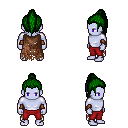
a pixel art fantasy rpg character, male body template, dark elf, purple skin, brown tattered cape, red pants, green long topknot hairstyle, cloth bracers, four views (front, back, left, right), 2x2 character sprite sheet, small pixel art, hard edges, no anti-aliasing